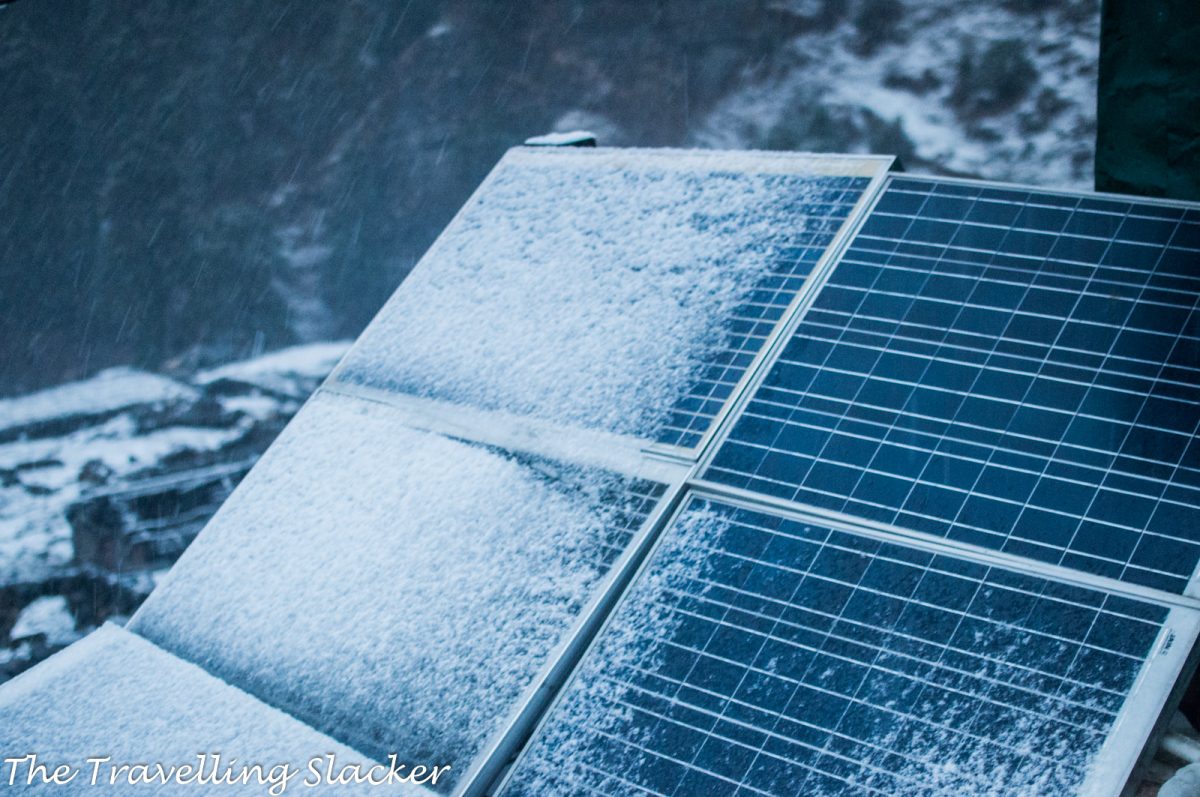
Label: Snow-Covered